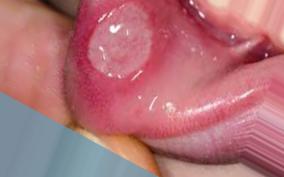
Condition: Mouth Ulcer